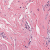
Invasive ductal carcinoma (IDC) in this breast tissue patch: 0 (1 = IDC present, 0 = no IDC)